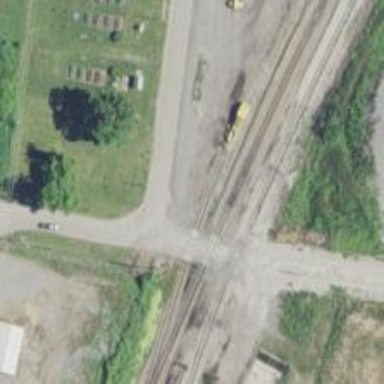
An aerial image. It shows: Railway level crossing.